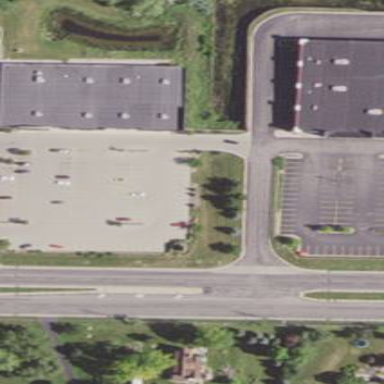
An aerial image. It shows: Paved parking area.